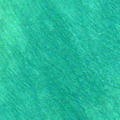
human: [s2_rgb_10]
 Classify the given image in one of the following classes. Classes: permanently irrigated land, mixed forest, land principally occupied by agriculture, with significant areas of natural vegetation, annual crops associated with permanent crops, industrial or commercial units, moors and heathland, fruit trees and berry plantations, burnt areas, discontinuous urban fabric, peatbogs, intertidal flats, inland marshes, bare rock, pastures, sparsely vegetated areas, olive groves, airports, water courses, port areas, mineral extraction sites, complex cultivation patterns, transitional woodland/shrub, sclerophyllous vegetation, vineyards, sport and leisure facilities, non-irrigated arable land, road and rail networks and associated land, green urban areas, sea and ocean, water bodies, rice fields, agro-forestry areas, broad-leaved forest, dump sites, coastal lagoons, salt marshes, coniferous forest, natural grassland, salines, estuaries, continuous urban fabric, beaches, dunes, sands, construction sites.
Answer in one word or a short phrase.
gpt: sea and ocean